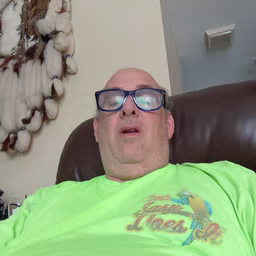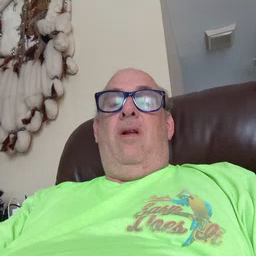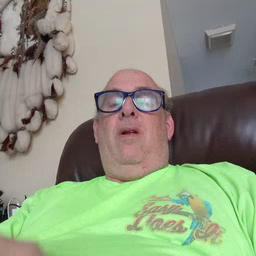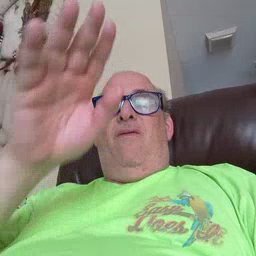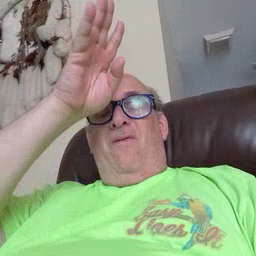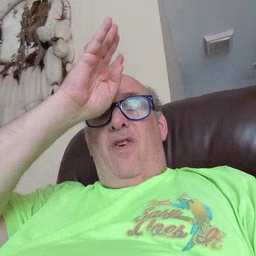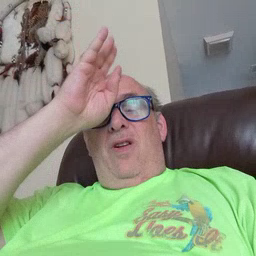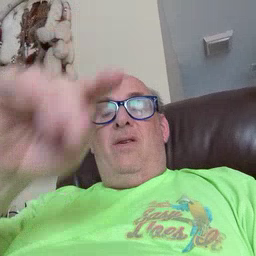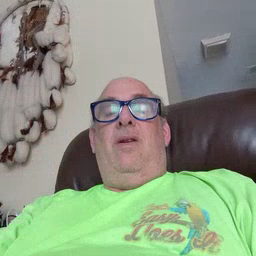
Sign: fireman